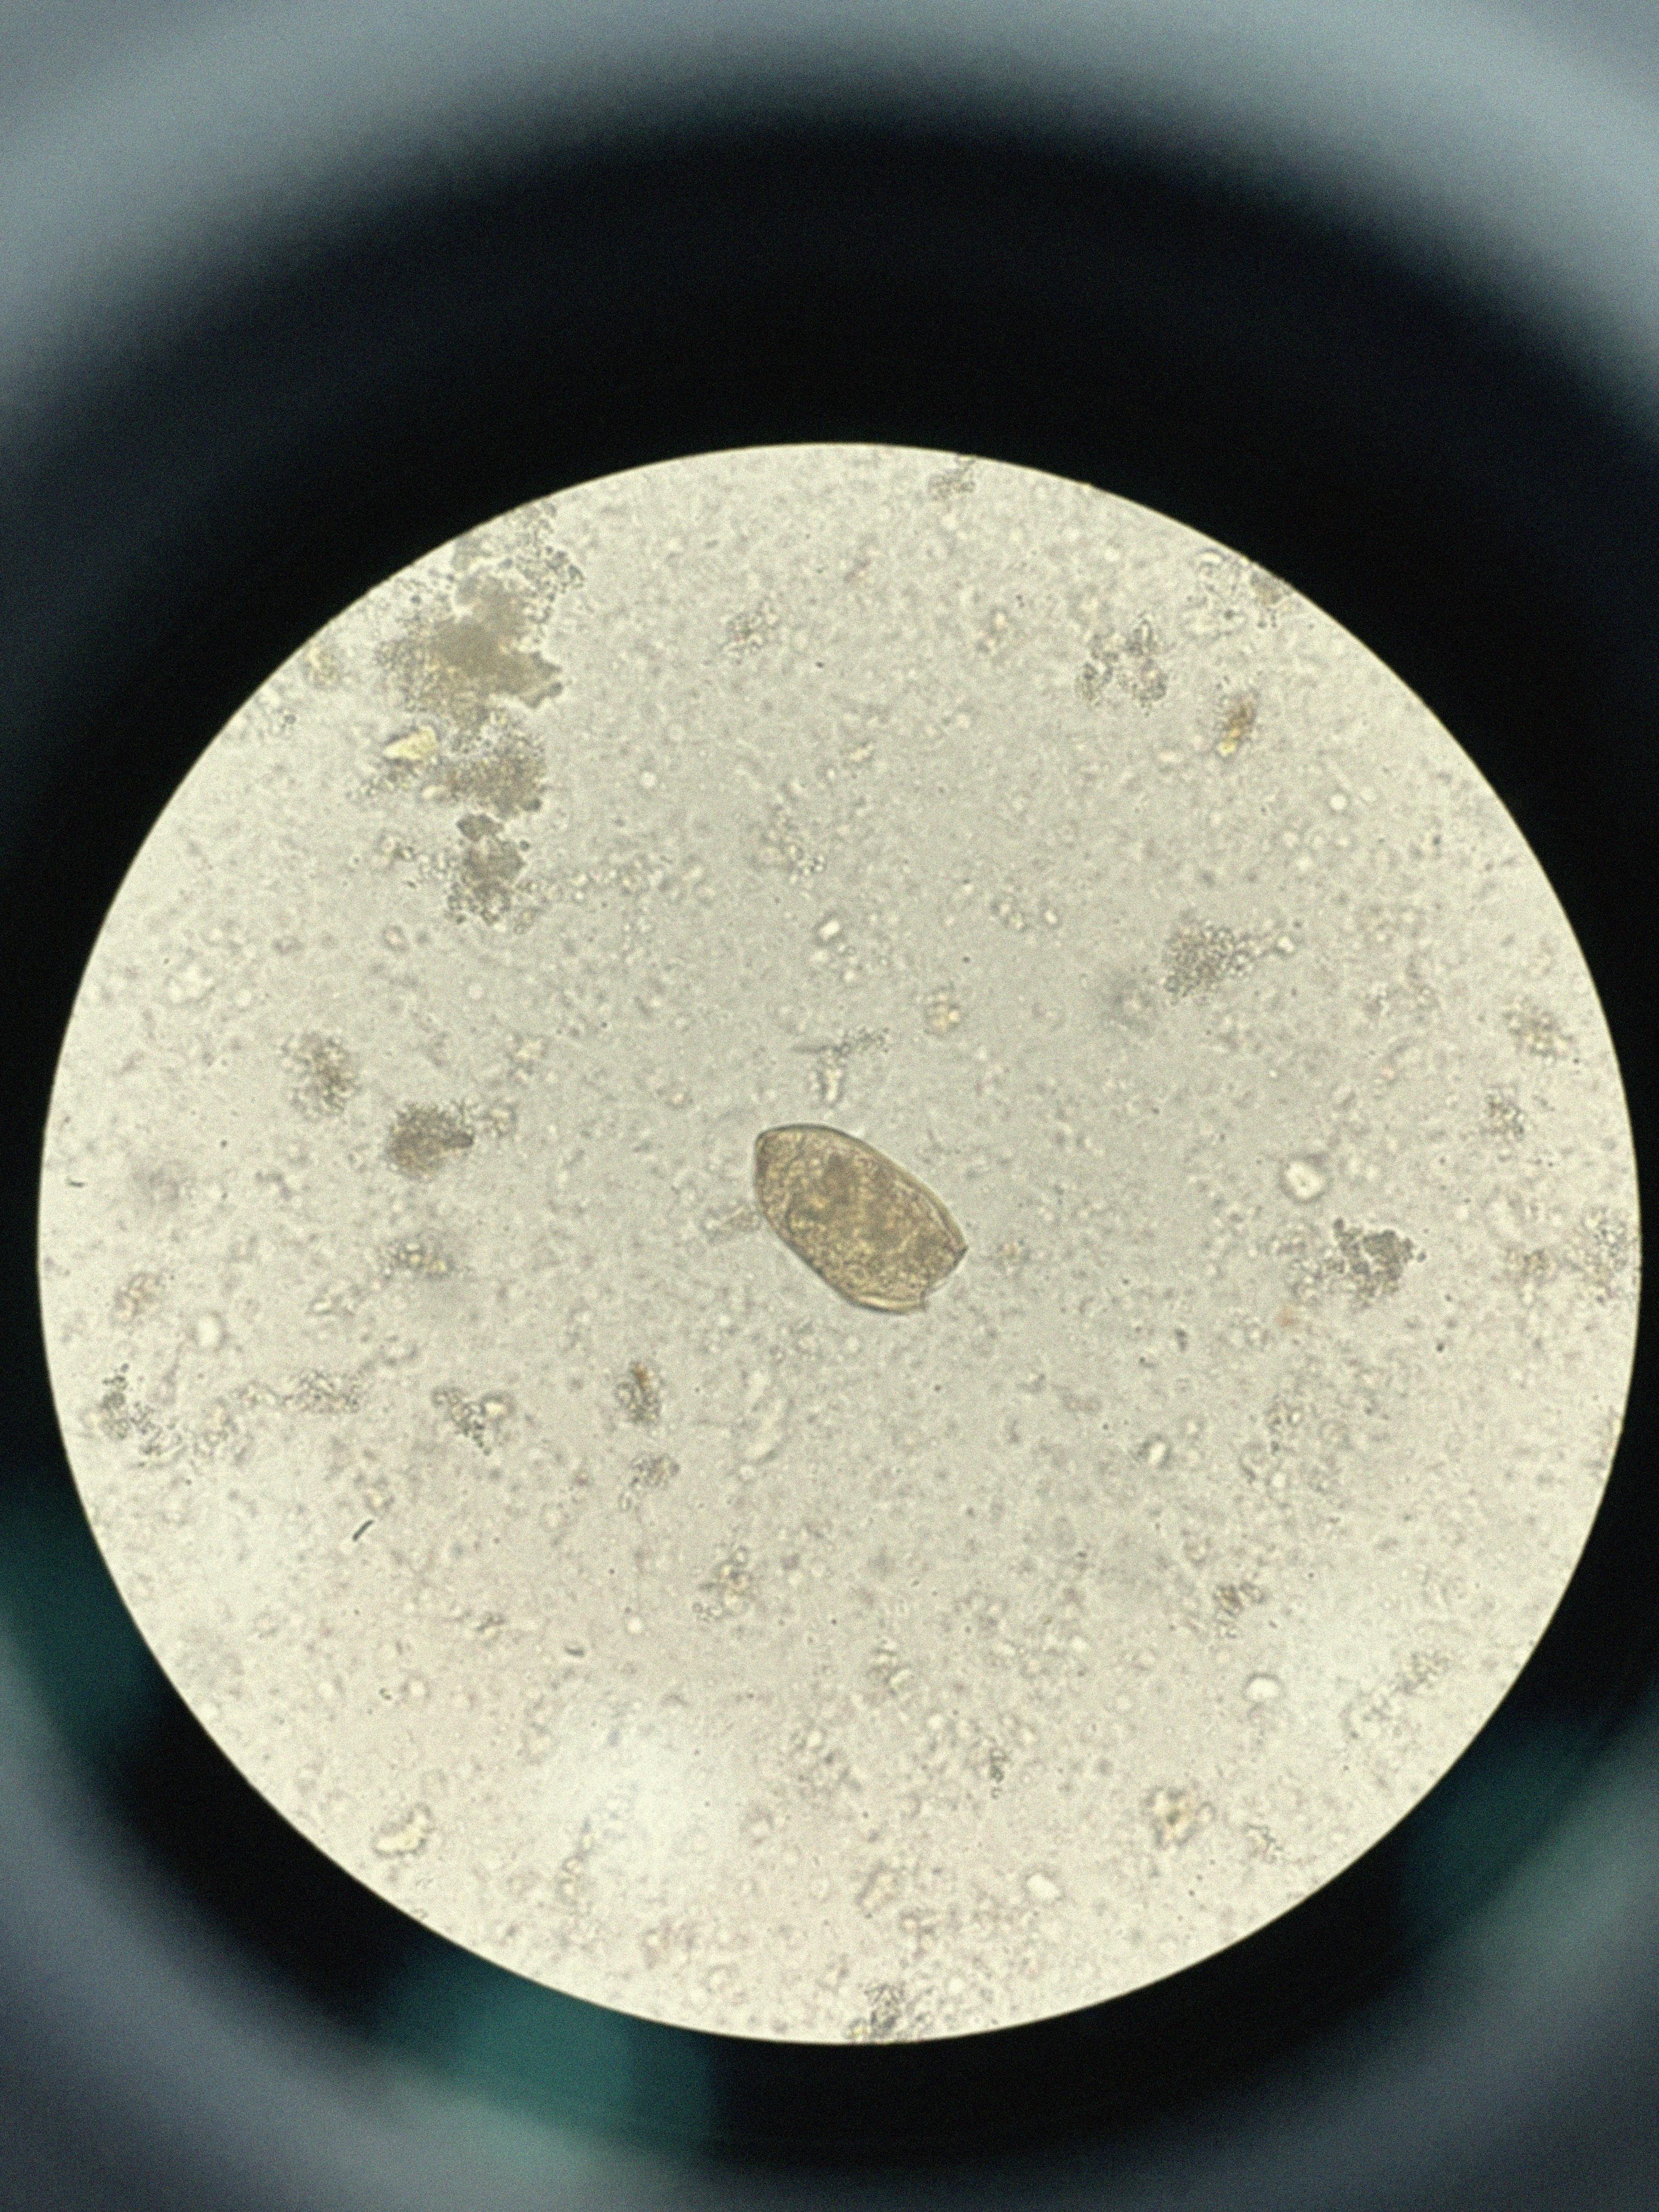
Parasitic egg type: Paragonimus spp